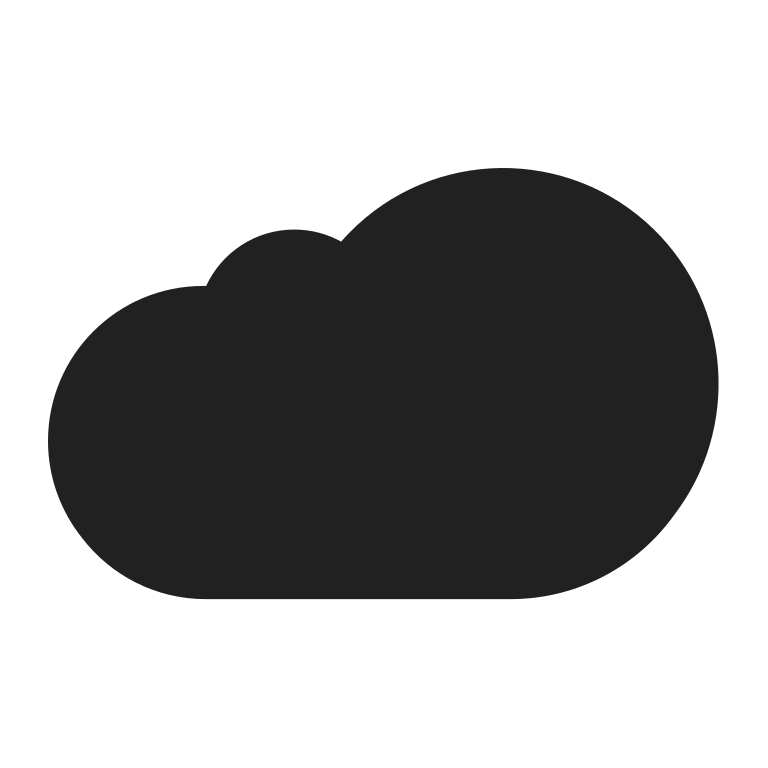
cloud high contrast